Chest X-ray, PA view. Patient: 58 years old, sex M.
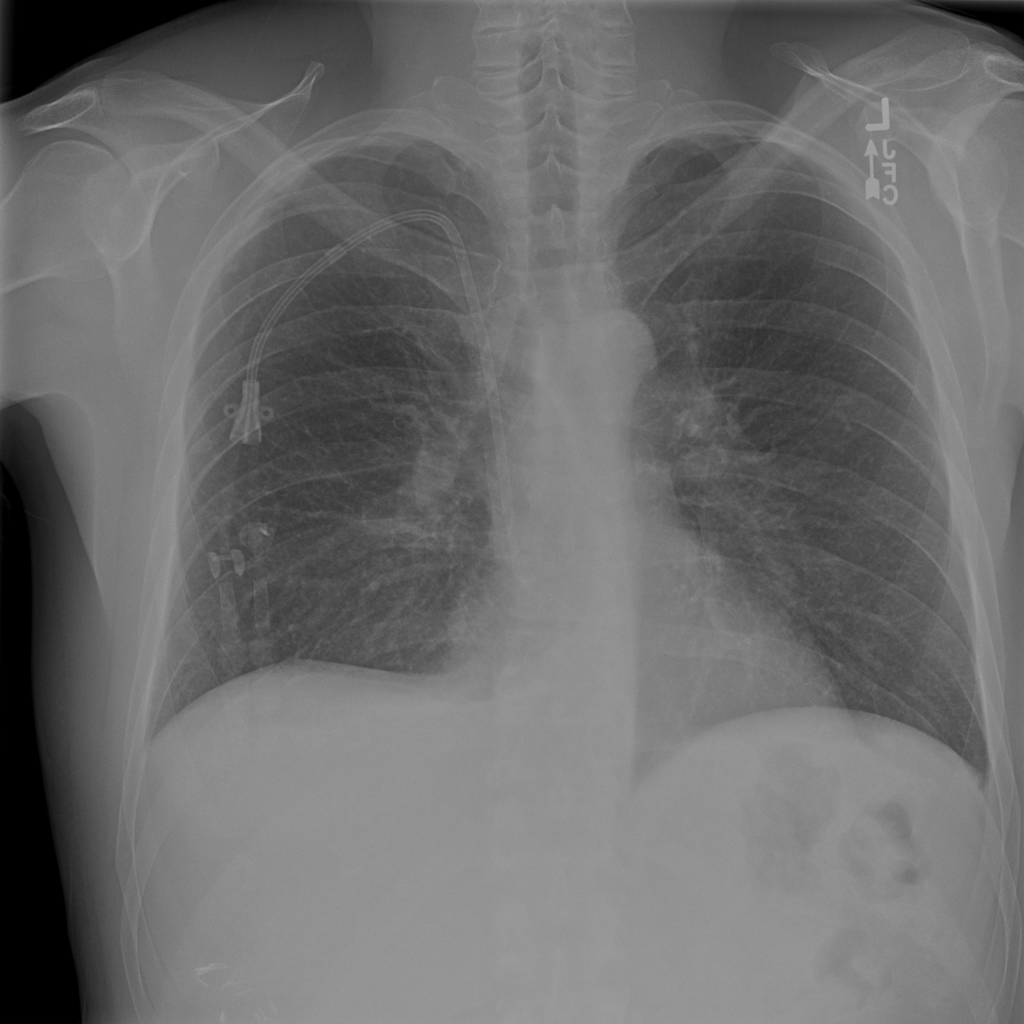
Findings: Infiltration